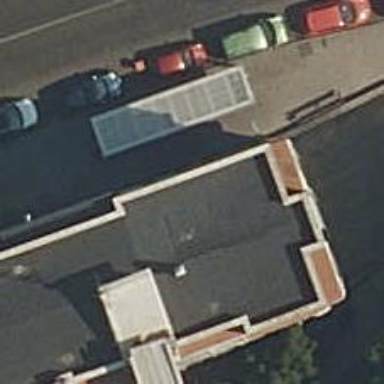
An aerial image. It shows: Bar.